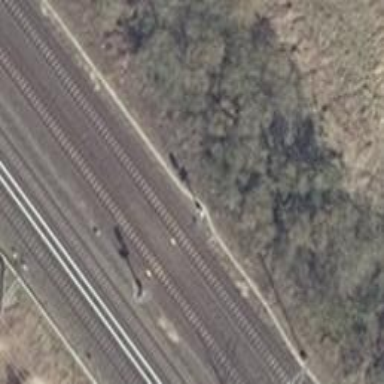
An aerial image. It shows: Railway signal.